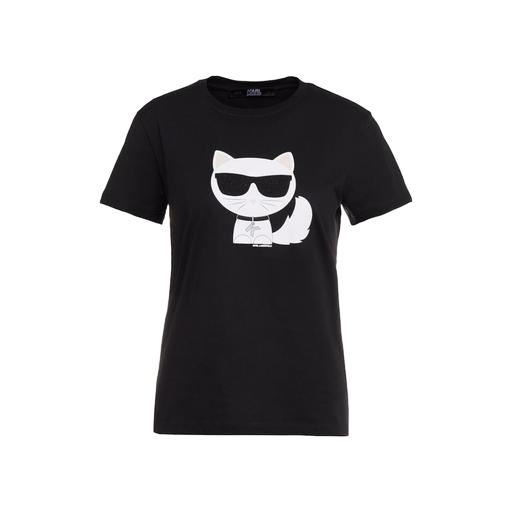
black women's kocktail choupette tshirt, cool t-shirt, black and white fox t shirt, white background